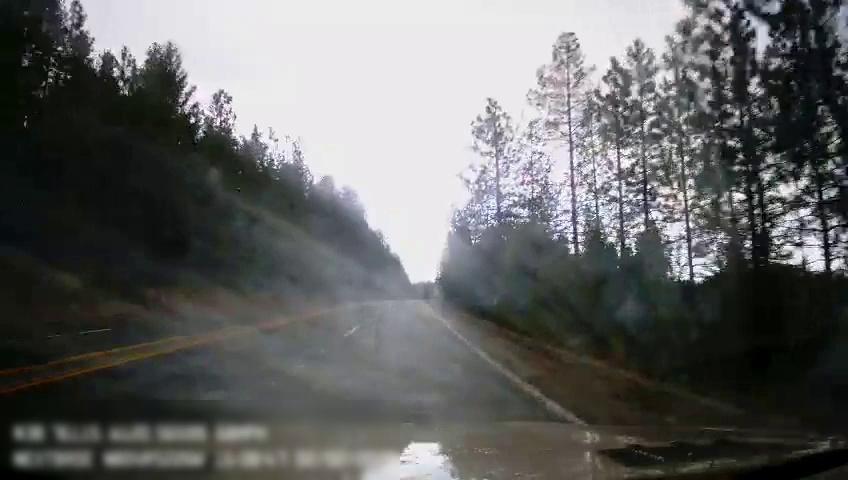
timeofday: Day
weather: Cloudy
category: Drivable Space
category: Lanes | Current Lane
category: Lanes | Current Lane
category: Lanes | Alternate Lane